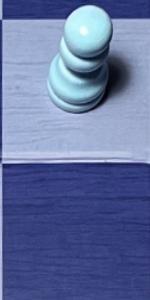
Label: Empty